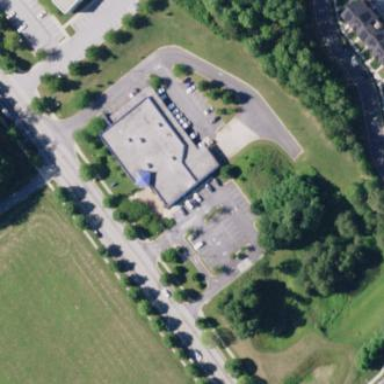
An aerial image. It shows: Post office building.